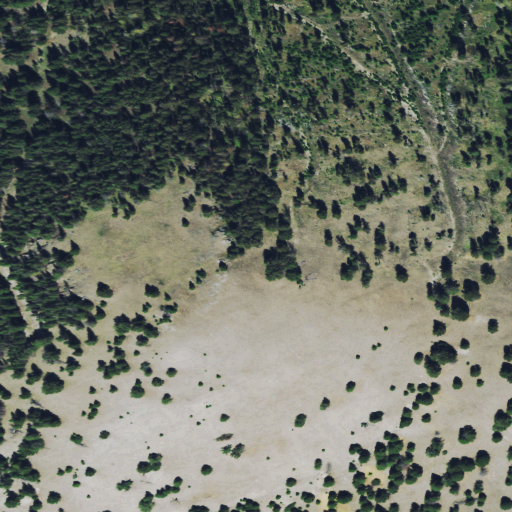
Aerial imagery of mountain in Montana named Sunrise Mountain containing evergreen forest, shrub, grassland, and deciduous forest